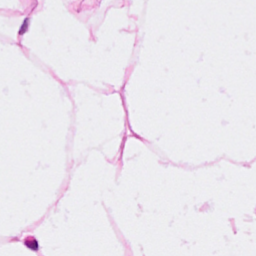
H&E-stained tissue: Breast